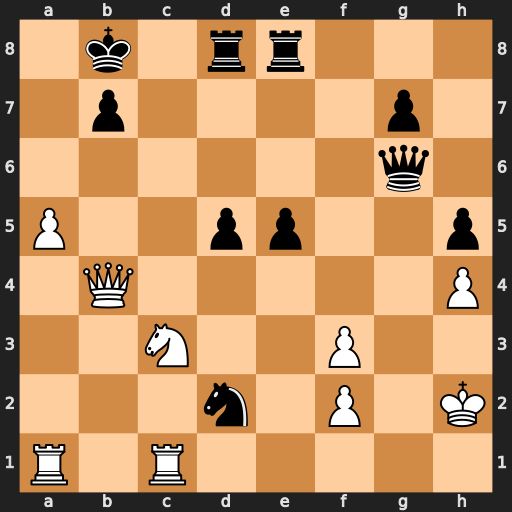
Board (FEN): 1k1rr3/1p4p1/6q1/P2pp2p/1Q5P/2N2P2/3n1P1K/R1R5
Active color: w
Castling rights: -
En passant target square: -
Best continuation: a6 Nxf3+ Kh1